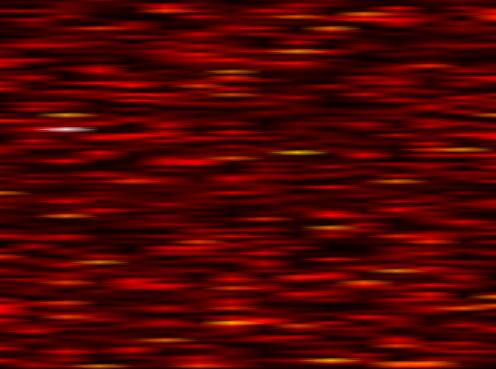
Label: FOFDM